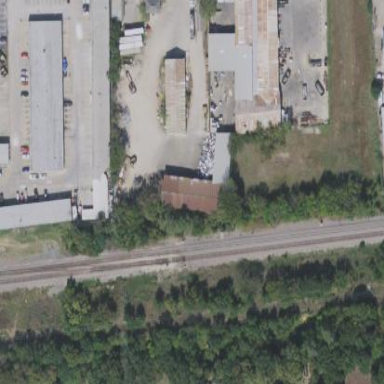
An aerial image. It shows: Industrial building housing recycling center.